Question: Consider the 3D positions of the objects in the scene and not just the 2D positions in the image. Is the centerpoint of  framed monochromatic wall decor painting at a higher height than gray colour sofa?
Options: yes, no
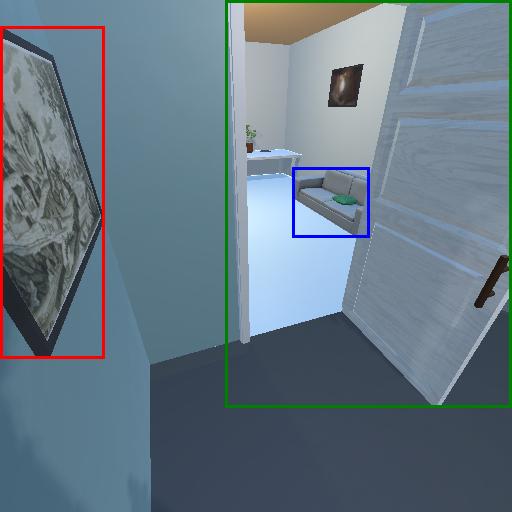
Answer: yes